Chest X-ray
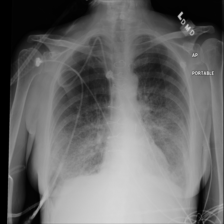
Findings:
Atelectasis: negative
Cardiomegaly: negative
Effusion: negative
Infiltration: positive
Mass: negative
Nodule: negative
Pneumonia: negative
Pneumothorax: negative
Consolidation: negative
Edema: negative
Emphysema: negative
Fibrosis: negative
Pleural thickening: negative
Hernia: negative